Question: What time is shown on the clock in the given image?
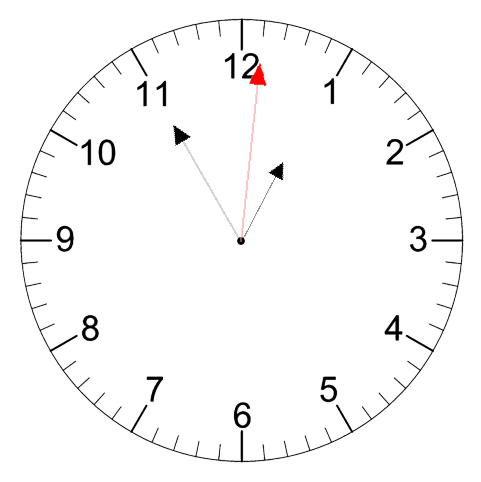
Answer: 12:55:01